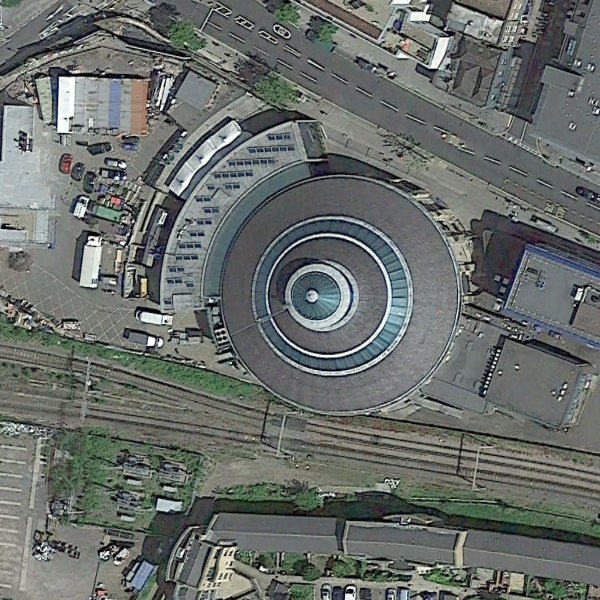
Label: Center